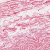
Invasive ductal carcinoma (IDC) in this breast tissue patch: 0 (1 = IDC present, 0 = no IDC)